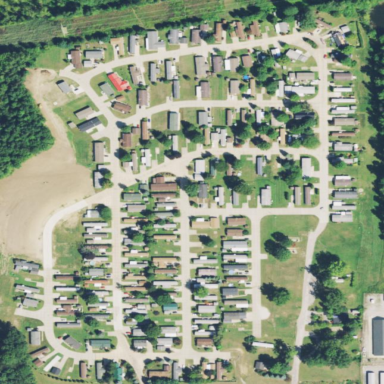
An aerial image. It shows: Residential area designated as trailer park.